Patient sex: M
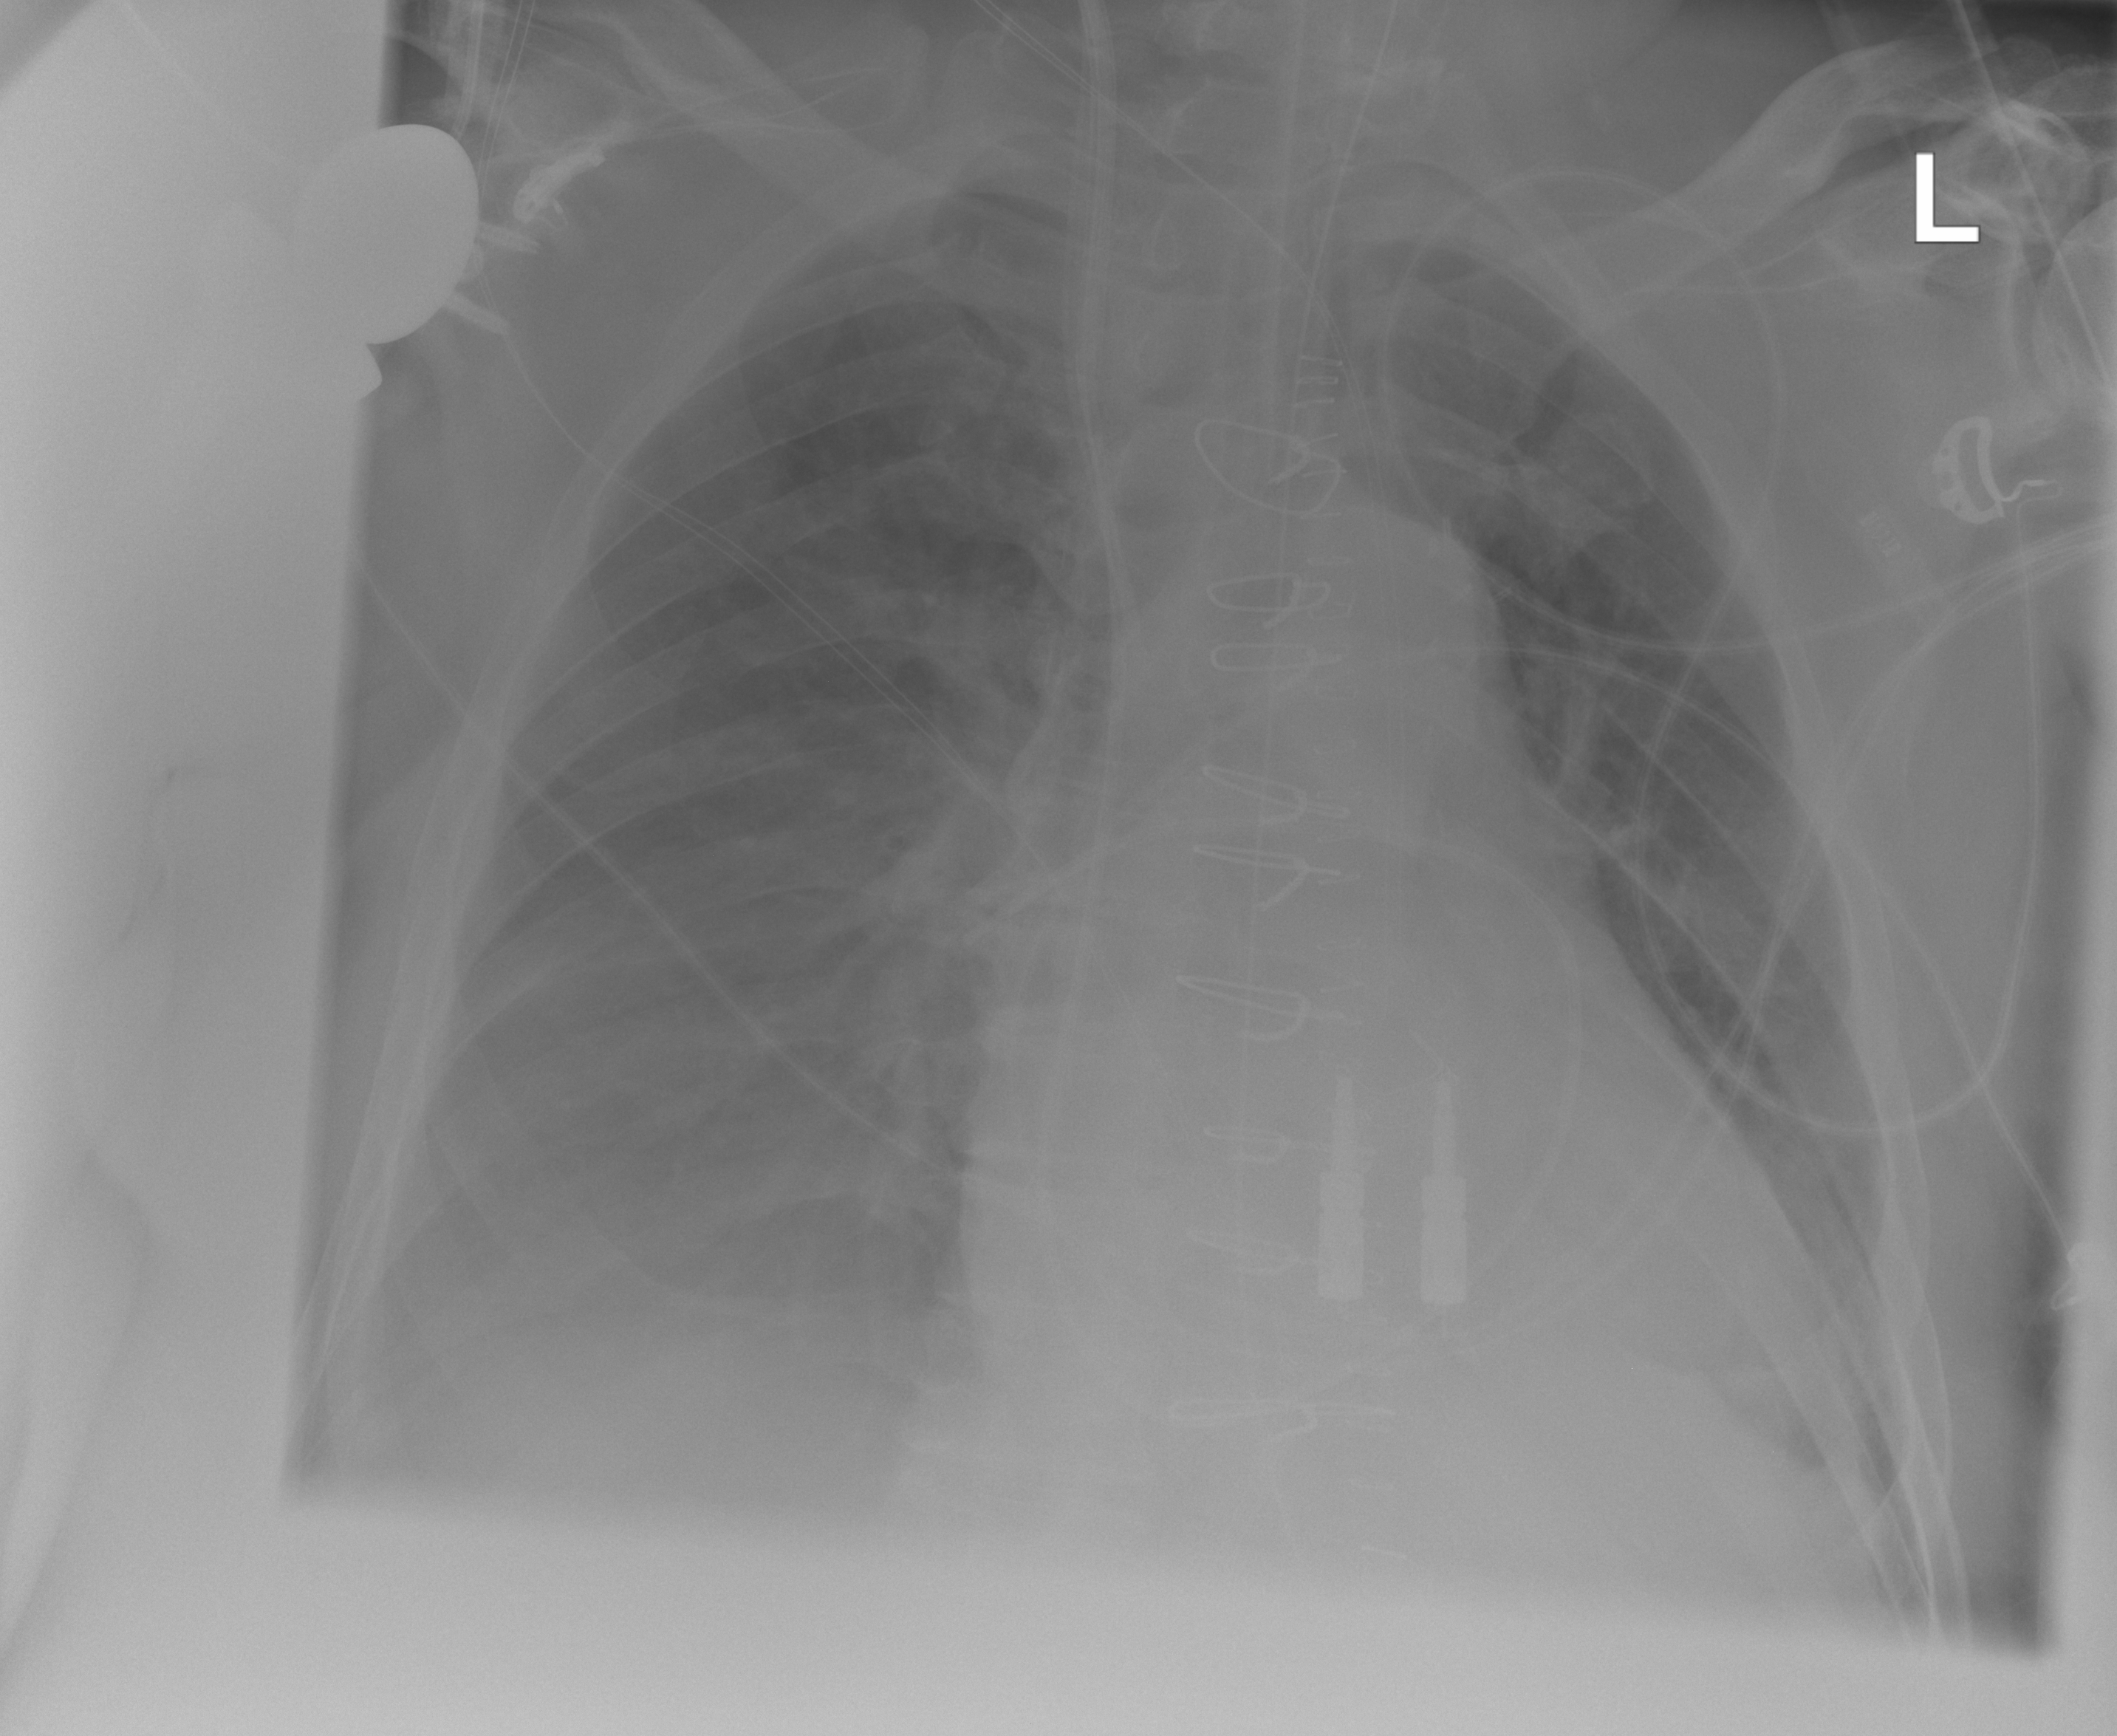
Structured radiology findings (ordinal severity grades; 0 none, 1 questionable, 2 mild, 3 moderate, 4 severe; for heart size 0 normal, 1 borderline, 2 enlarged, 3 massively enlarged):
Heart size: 2
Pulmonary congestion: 2
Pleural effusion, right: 3
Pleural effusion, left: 0
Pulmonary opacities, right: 0
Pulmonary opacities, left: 0
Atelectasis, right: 2
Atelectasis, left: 2